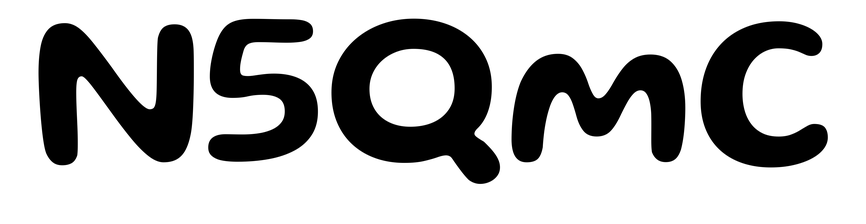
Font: Gluten_Medium